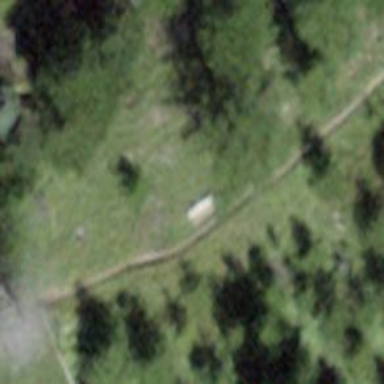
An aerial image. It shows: Bench for seating.